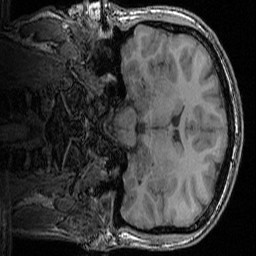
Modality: T1w
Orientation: coronal
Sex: male
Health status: ill
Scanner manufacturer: siemens
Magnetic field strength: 3 T
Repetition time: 1.57 s
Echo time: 0.00342 s